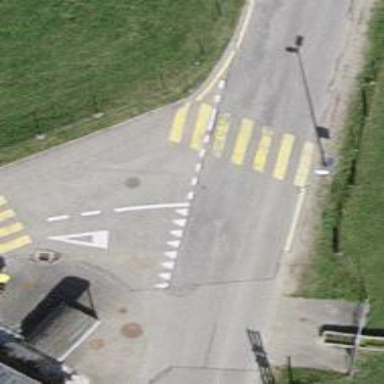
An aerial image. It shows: Zebra crossing on the road.